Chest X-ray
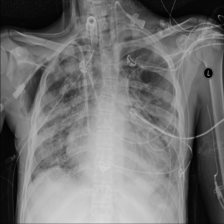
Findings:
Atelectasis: negative
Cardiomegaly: negative
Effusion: positive
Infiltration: negative
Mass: negative
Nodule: negative
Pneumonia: negative
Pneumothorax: positive
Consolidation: negative
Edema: negative
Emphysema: positive
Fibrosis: negative
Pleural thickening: negative
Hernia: negative